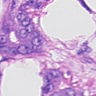
Metastatic tissue present: yes